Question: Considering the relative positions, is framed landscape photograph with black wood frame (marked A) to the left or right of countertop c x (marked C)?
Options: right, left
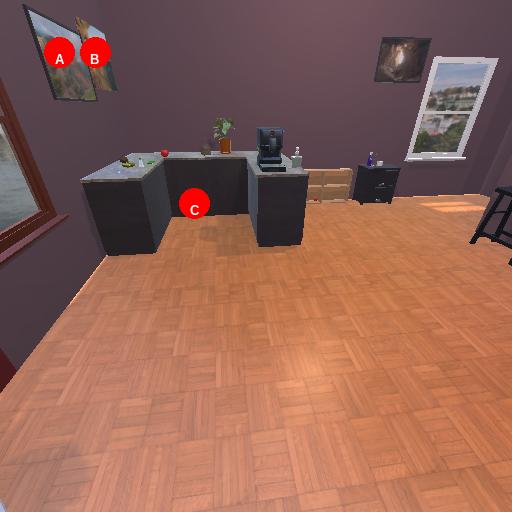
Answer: right